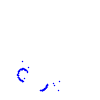
Particle: pion